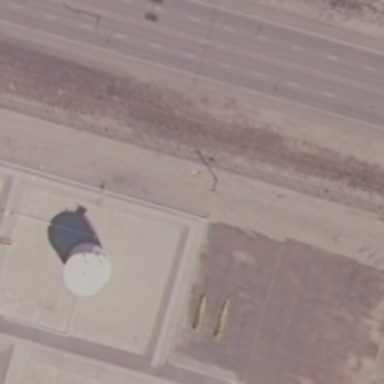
A small white storage tank is on the ground with a road beside .